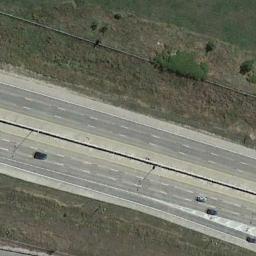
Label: freeway